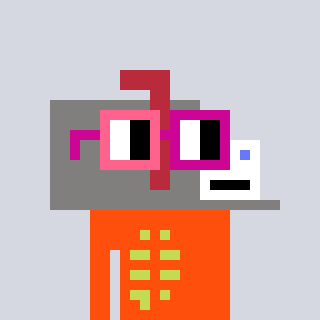
a pixel art character with square pink and red glasses, a mailbox-shaped head and a orange-colored body on a cool background